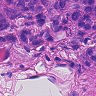
Metastatic tissue present: yes